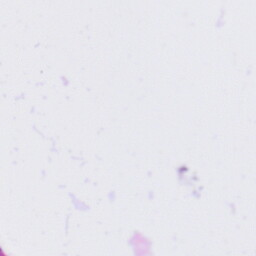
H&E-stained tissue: Tonsil